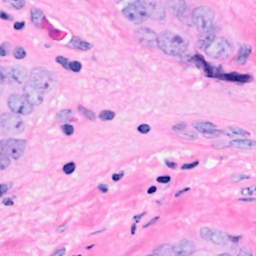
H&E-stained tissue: Breast